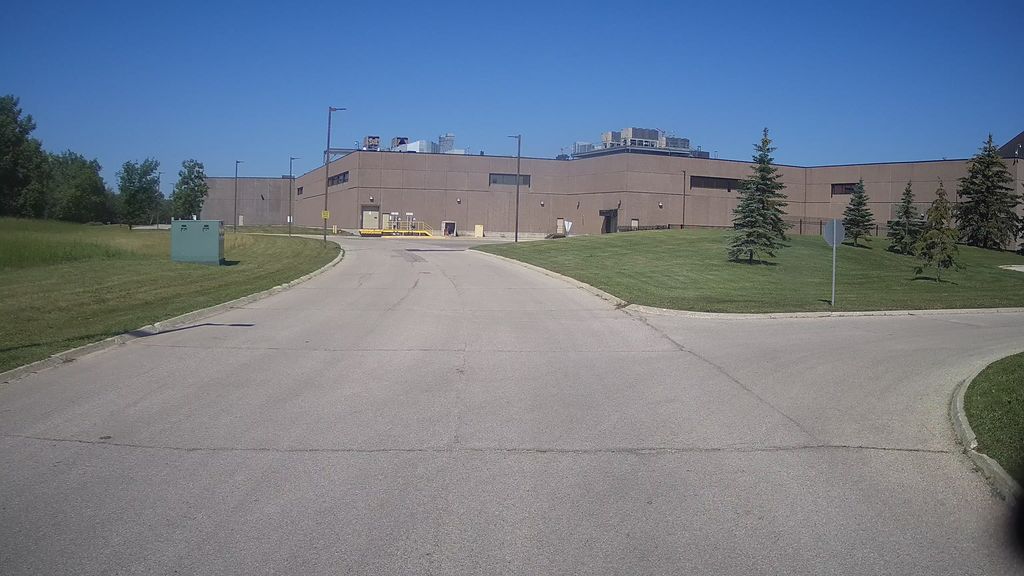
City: winnipeg